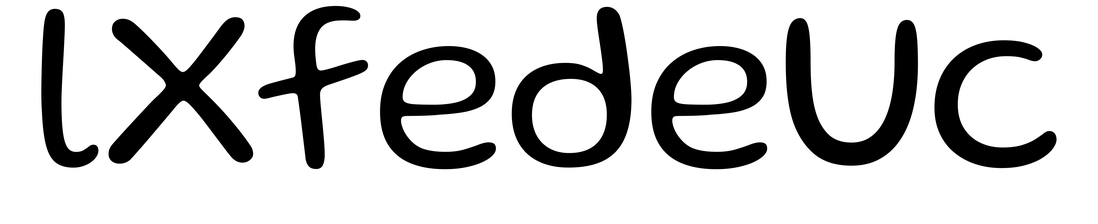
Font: Gluten_Light